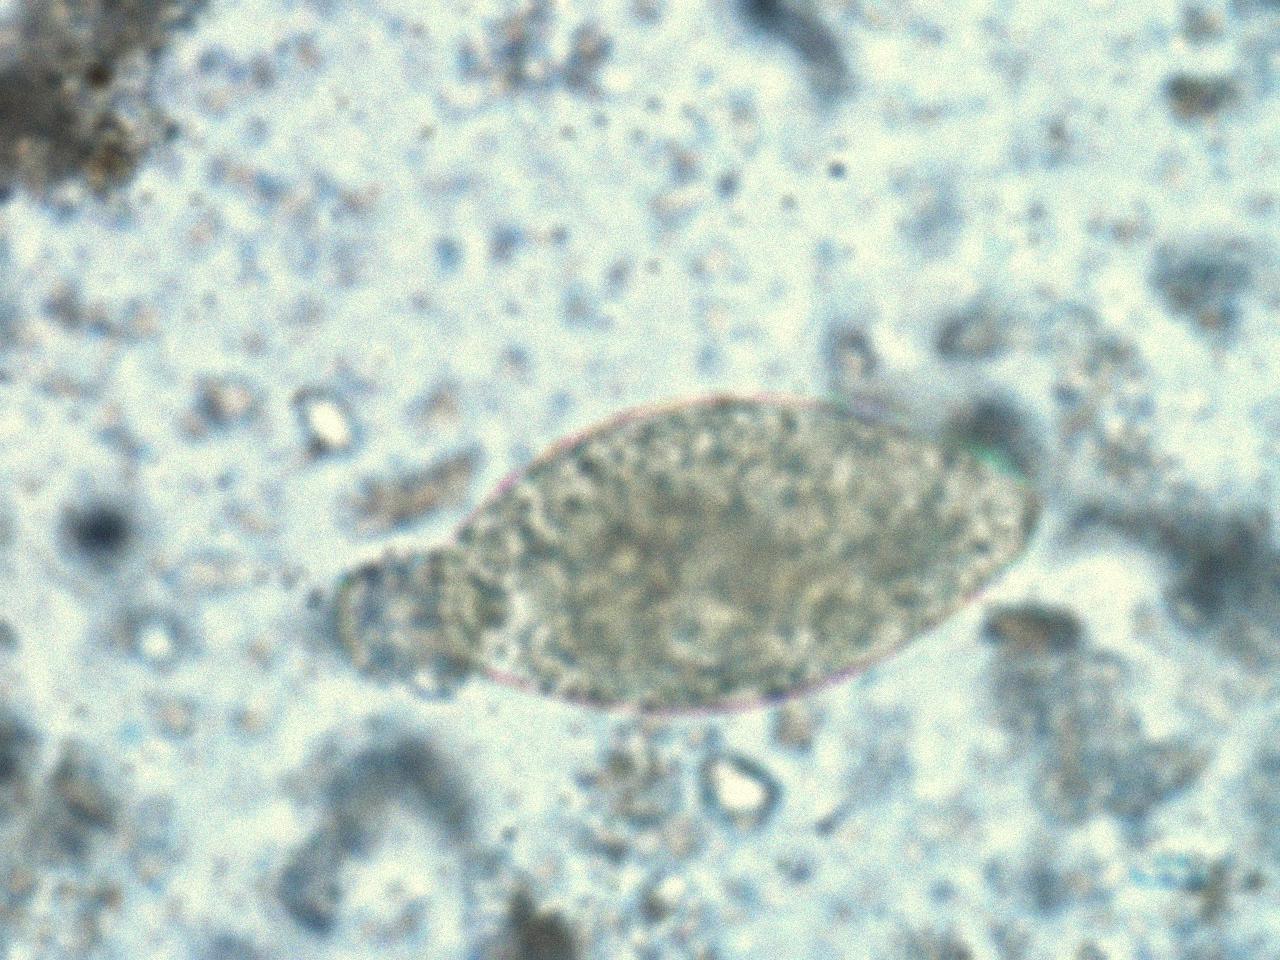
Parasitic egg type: Fasciolopsis buski